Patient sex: F
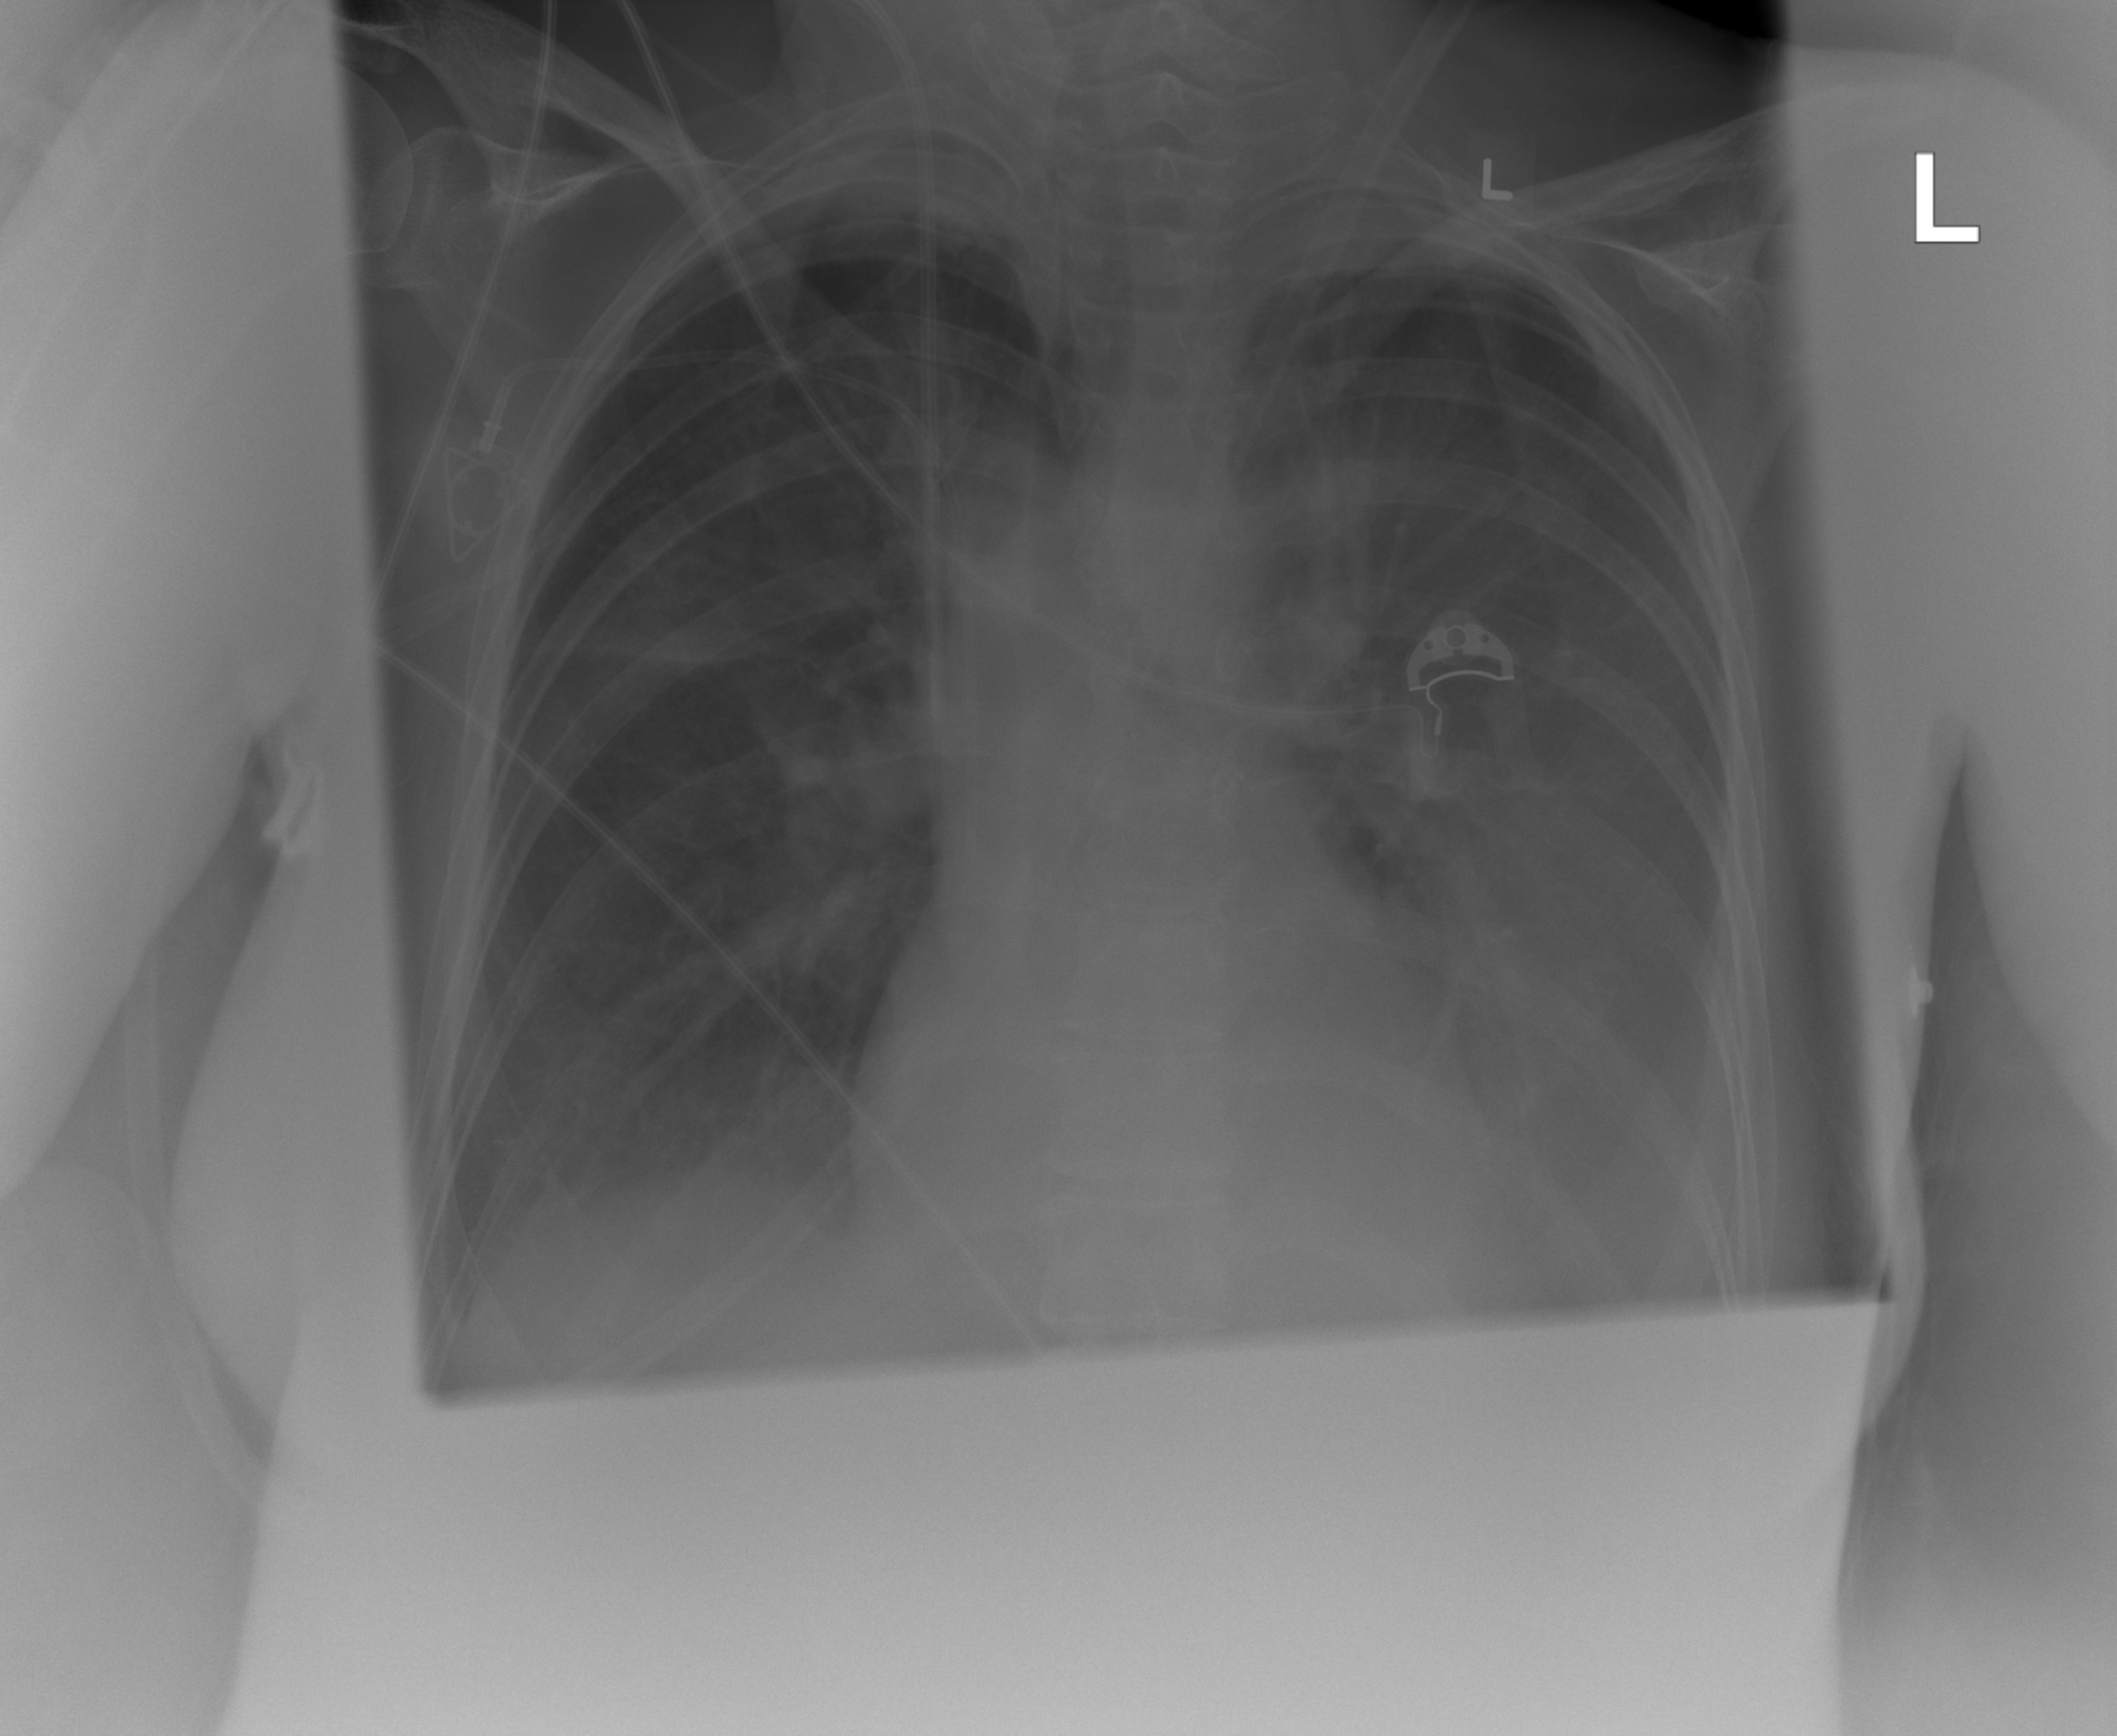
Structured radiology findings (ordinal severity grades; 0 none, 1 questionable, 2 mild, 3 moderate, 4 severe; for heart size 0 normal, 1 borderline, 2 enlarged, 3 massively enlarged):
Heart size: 0
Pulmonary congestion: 1
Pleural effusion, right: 2
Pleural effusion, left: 3
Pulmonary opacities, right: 0
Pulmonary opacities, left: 0
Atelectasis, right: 2
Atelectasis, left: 2